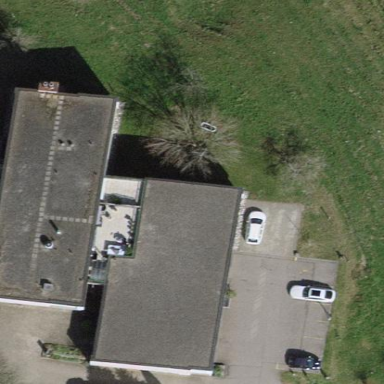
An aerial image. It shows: School building.